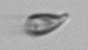
Label: Cryptophyta